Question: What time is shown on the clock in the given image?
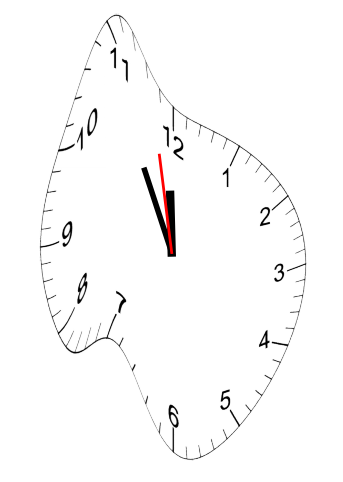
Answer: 11:54:58